Question: Please take a look at this:

Can i modify the default black color of the Axis ?
I have searched for this and changed several properties but it is still black.
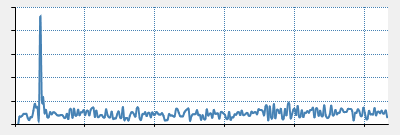
Answer: Have you tried this, Chart would be your chart object you have created
'''
//0 would be indice of chart area you wish to Change, Color.ColorYouWant
Chart.ChartAreas[0].AxisX.LineColor = Color.Red;
Chart.ChartAreas[0].AxisY.LineColor = Color.Red;
//To change the Colors of the interlacing lines you access them like so
Chart.ChartAreas[0].AxisX.InterlacedColor = Color.Red;
Chart.ChartAreas[0].AxisY.InterlacedColor = Color.Red;
//If you are looking to change the color of the Grid Lines
Chart.ChartAreas[0].AxisX.MajorGrid.LineColor = Color.Red;
Chart.ChartAreas[0].AxisY.MajorGrid.LineColor = Color.Red;
'''